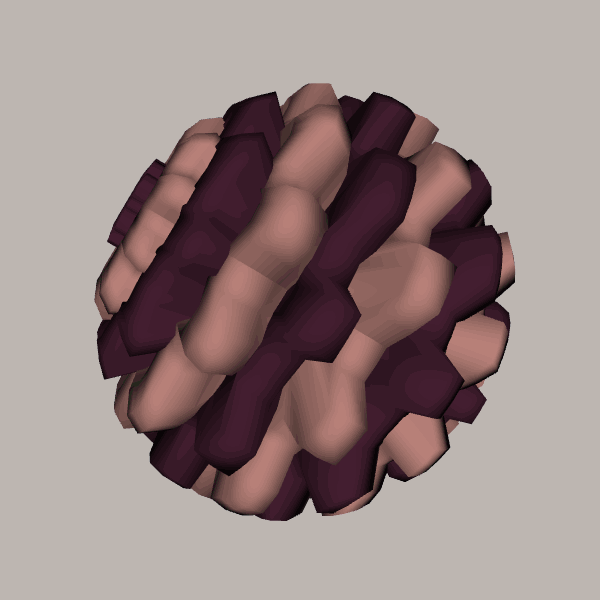
Background: light